高一 · 逻辑题
（2018 春・湖北期中）以下是解决数学问题的思维过程的流程图:

在此流程图中, (1)、(2)两条流程线与 “推理与证明” 中的思维方法匹配正确的是（ ）
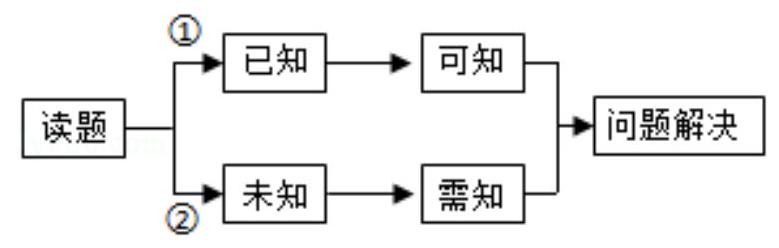
A. (1) - 分析法, (2) - 反证法
B. (1) - 分析法, (2) - 综合法
C. (1) - 综合法, (2) - 反证法
D. (1) - 综合法, (2) - 分析法
答案: D
解析: 解：根据已知可得该结构图为证明方法的结构图:

$\because$ 由已知到可知, 进而得到结论的应为综合法,

由未知到需知, 进而找到与已知的关系为分析法,

故(1)(2)两条流程线与 “推理与证明” 中的思维方法为:

(1) - 综合法, (2) - 分析法,

故选: $D$.